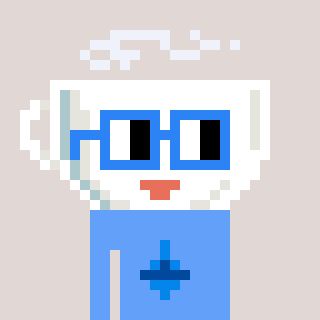
a pixel art character with square blue glasses, a mug-shaped head and a blue-colored body on a warm background